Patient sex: M
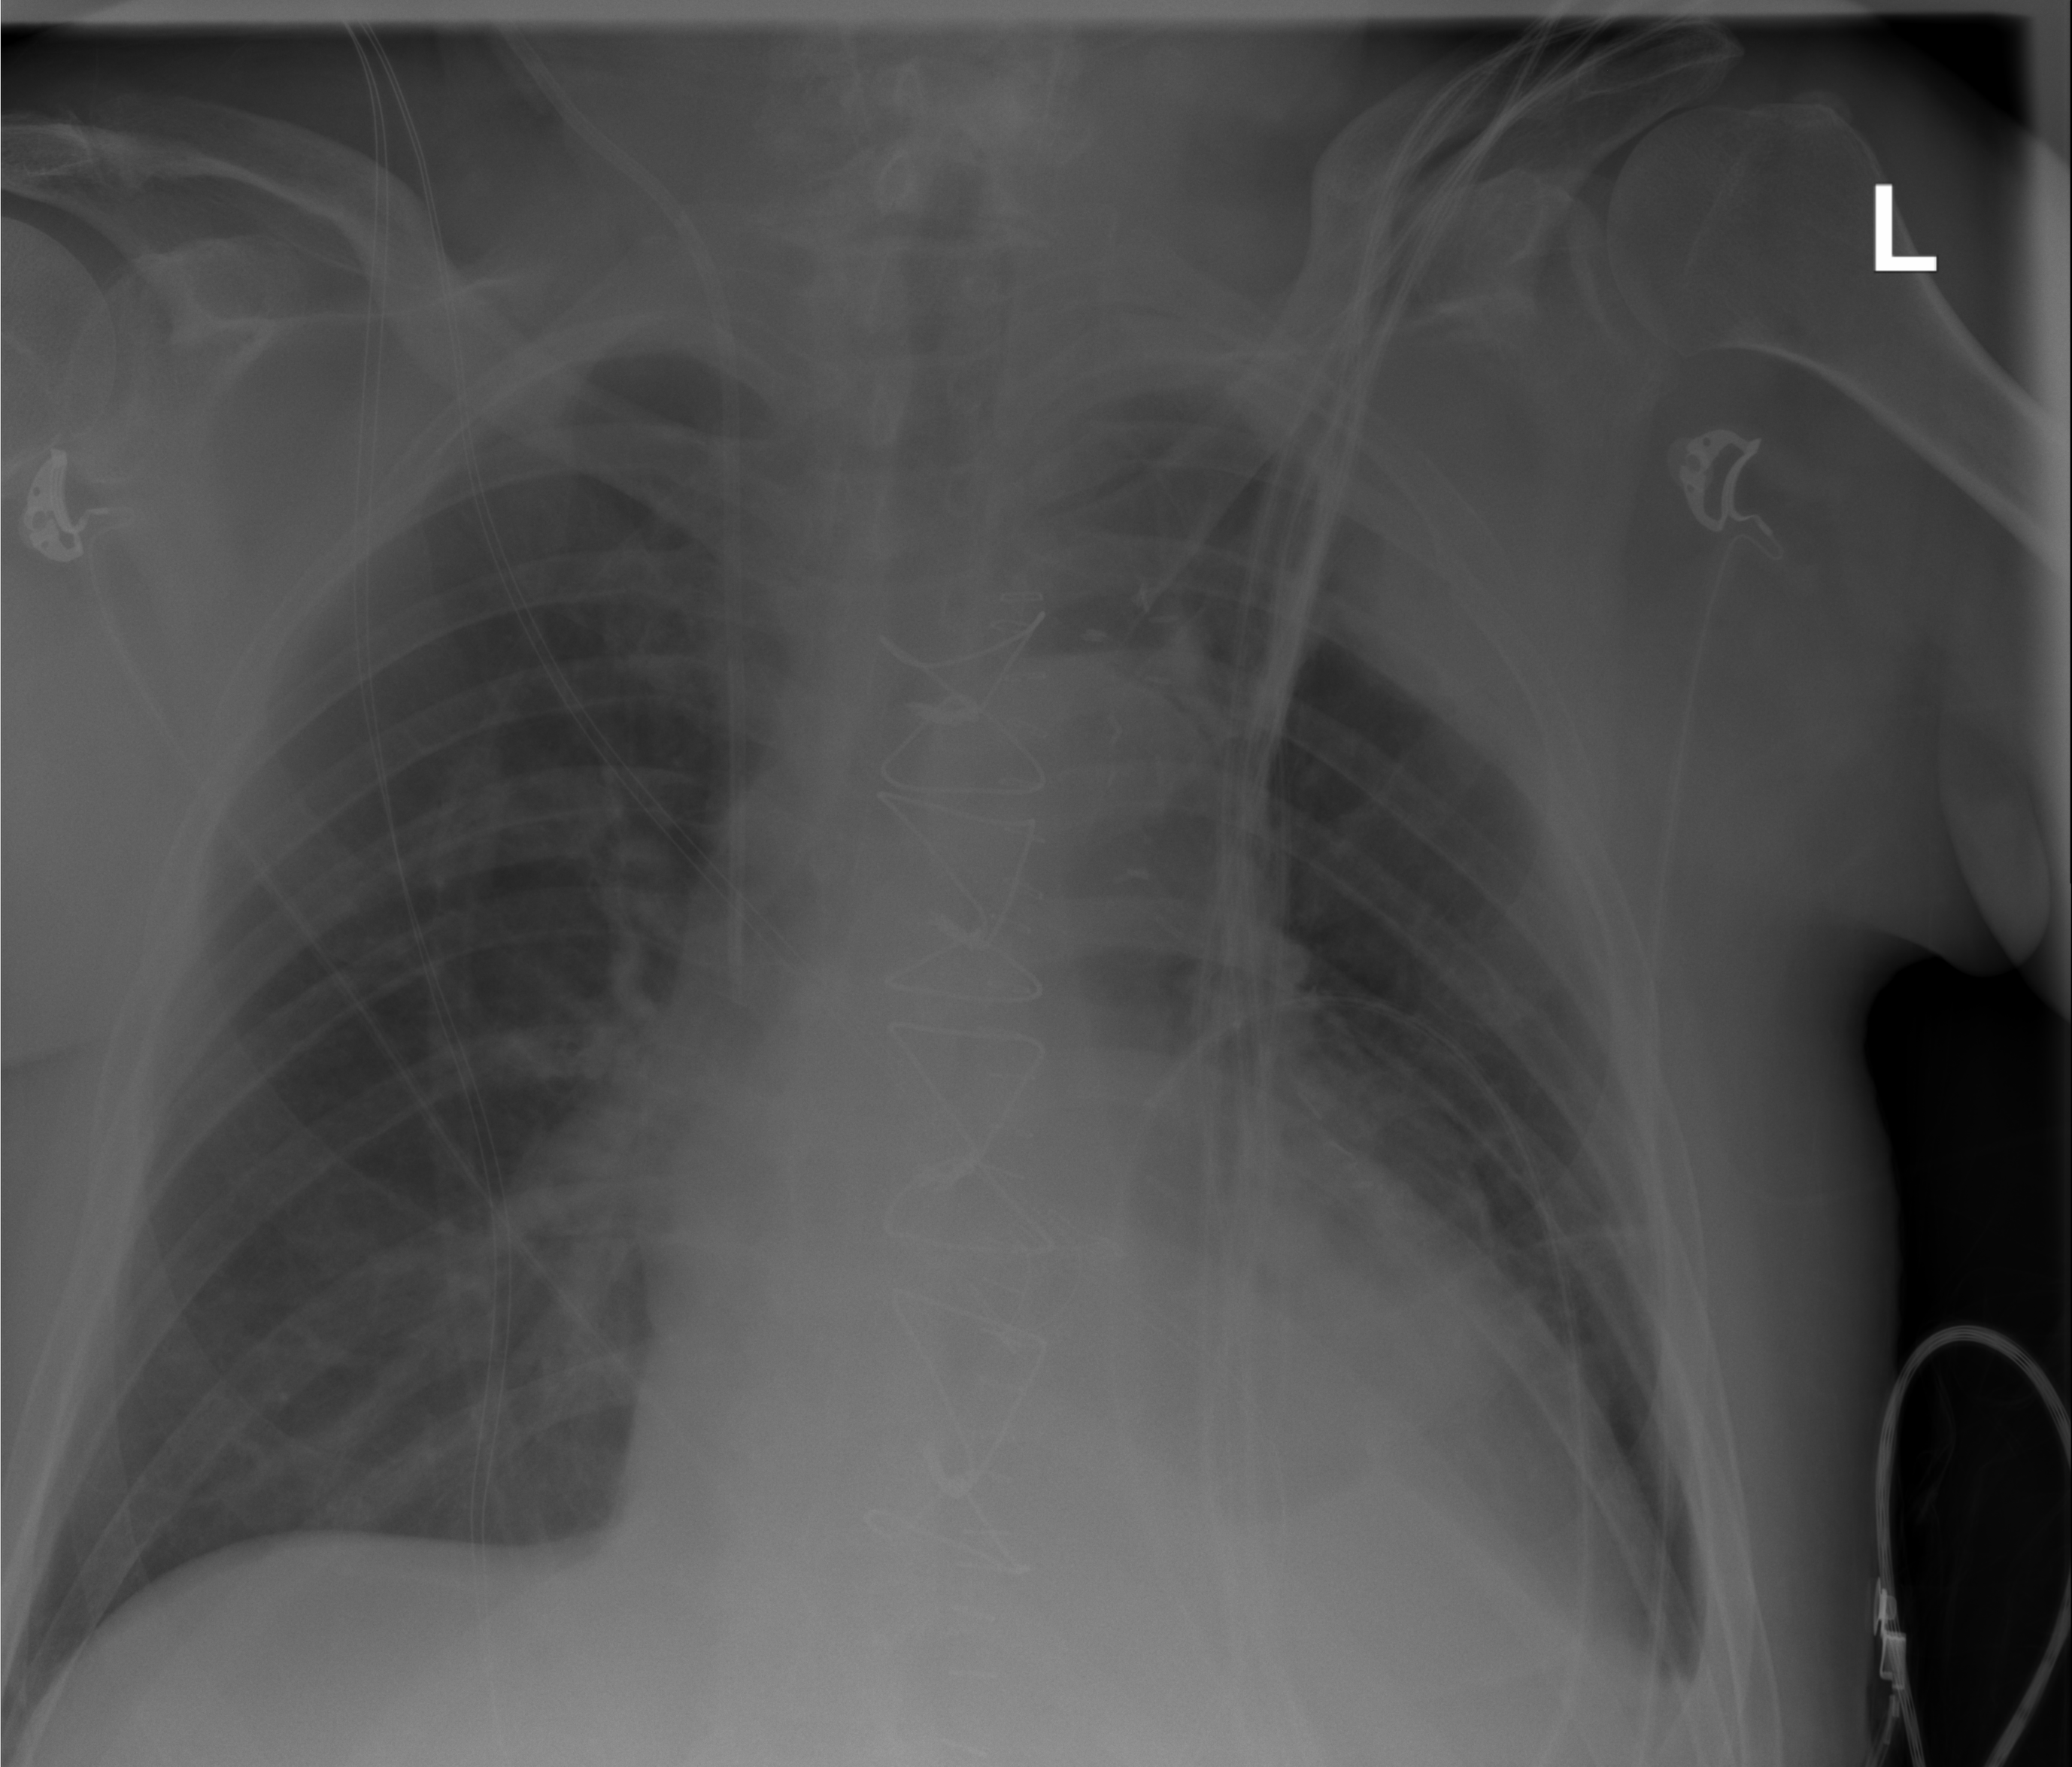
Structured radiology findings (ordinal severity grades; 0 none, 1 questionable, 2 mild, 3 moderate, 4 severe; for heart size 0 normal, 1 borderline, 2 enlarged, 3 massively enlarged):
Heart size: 1
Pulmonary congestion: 2
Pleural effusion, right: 0
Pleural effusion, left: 2
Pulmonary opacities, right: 0
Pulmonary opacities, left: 0
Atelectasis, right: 2
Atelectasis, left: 2